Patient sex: F
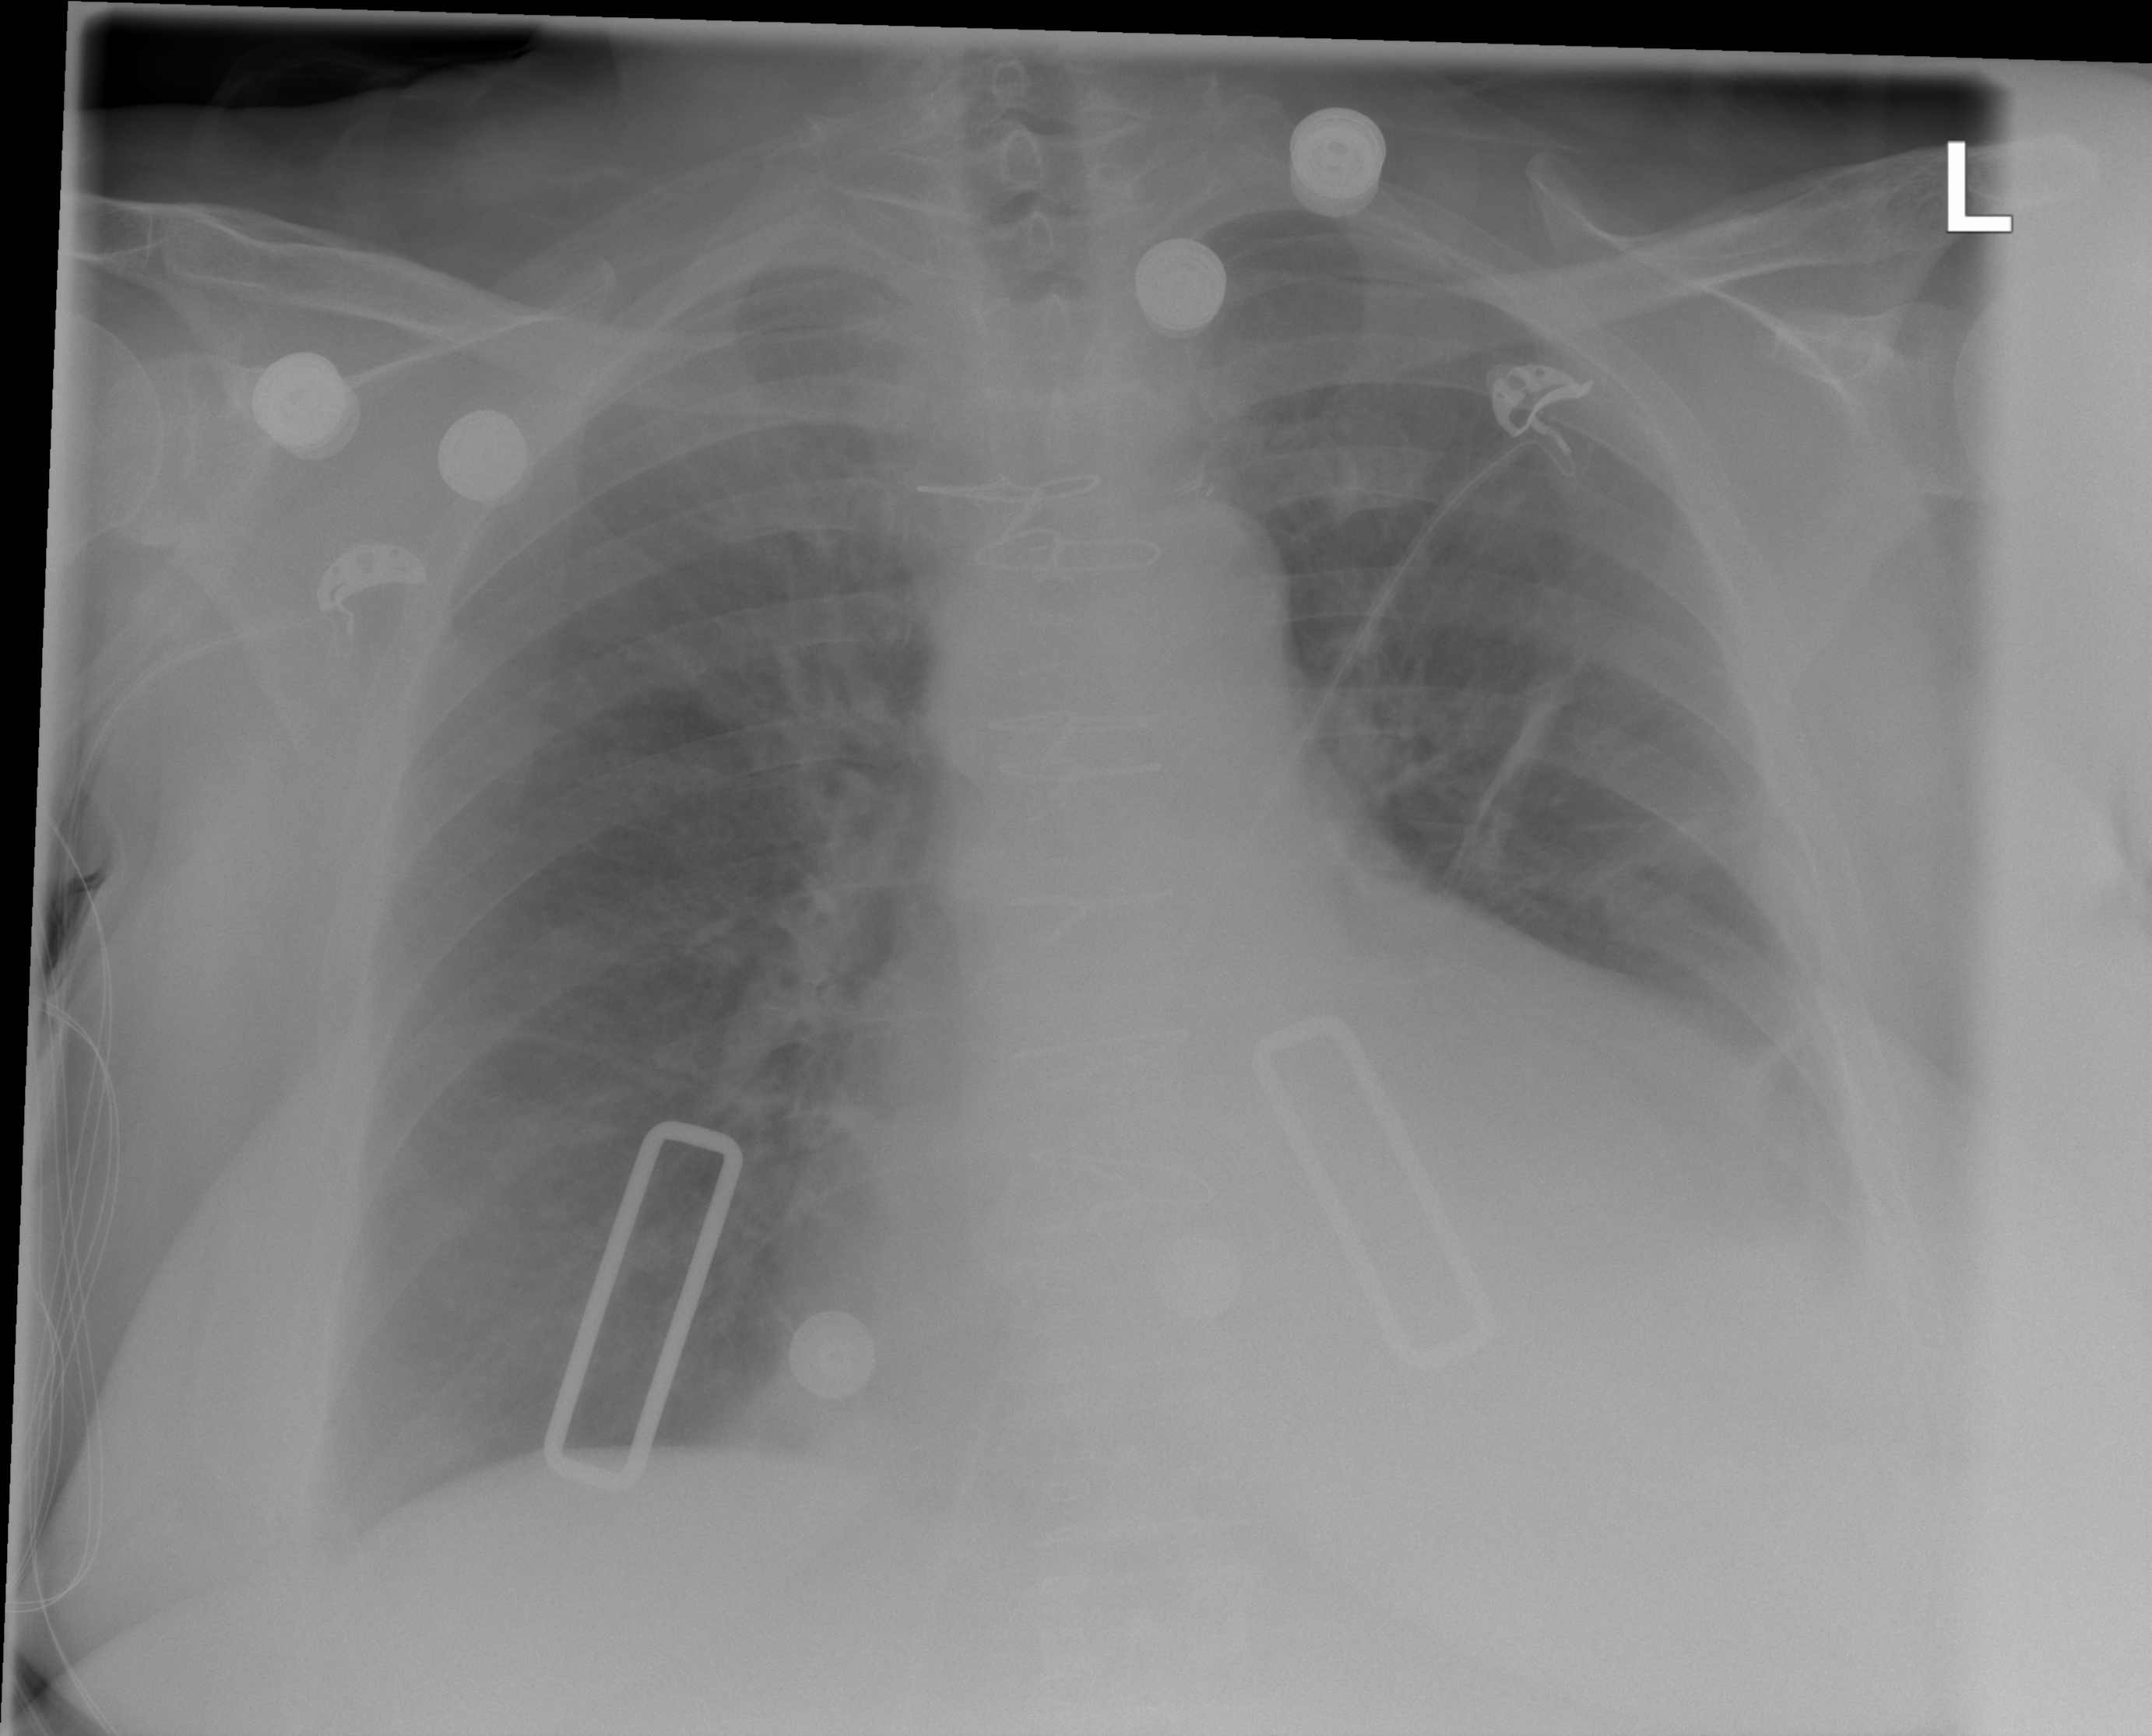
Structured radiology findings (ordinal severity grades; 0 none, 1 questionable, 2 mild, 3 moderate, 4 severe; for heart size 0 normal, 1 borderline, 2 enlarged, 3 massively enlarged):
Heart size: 2
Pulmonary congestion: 2
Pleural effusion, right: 0
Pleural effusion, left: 2
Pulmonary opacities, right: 0
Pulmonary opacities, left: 0
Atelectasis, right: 0
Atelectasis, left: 2